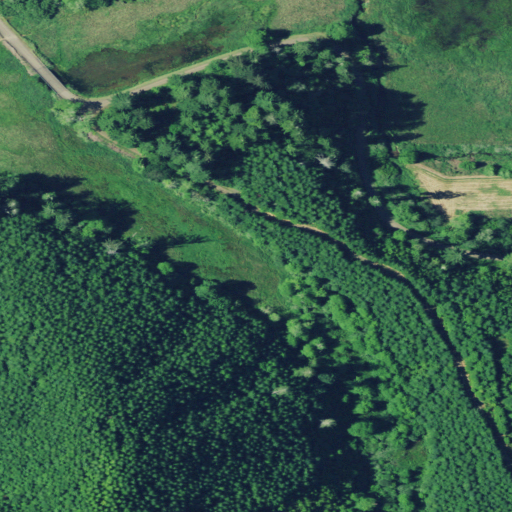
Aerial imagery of valley in Oregon named Miles Canyon containing evergreen forest, herbaceous wetlands, open development, shrub, mixed forest, woody wetlands, deciduous forest, and low intensity development